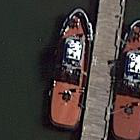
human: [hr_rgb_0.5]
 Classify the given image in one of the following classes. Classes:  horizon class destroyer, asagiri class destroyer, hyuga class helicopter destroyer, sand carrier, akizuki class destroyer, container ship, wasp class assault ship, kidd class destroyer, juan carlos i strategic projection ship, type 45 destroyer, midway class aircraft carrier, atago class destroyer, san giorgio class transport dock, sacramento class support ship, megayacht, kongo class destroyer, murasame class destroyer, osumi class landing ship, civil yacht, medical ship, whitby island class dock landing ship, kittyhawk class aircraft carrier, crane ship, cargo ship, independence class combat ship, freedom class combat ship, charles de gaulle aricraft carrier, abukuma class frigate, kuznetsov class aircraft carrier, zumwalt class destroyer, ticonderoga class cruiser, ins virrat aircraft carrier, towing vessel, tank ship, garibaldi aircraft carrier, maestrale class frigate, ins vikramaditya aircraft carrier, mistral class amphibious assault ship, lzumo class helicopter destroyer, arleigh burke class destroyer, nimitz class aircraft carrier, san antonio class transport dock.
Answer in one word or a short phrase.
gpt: Towing vessel